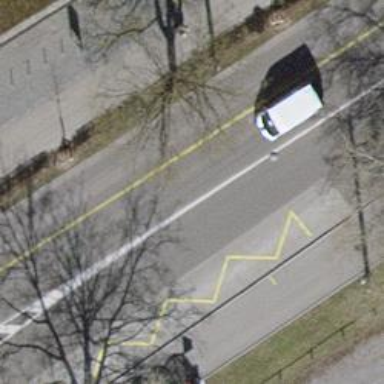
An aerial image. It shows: Trolleybus stop position for public transport.